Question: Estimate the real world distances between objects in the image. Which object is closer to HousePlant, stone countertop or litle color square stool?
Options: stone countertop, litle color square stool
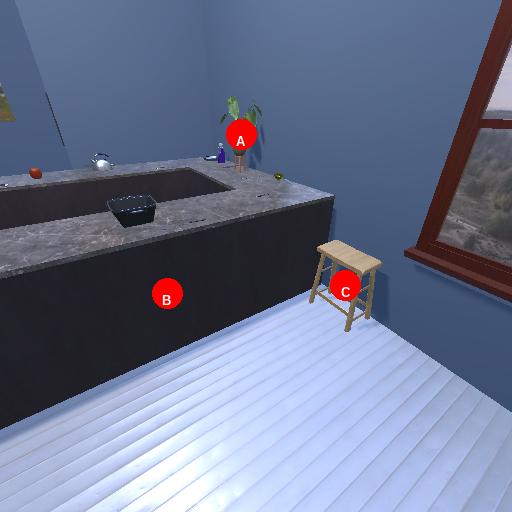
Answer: stone countertop